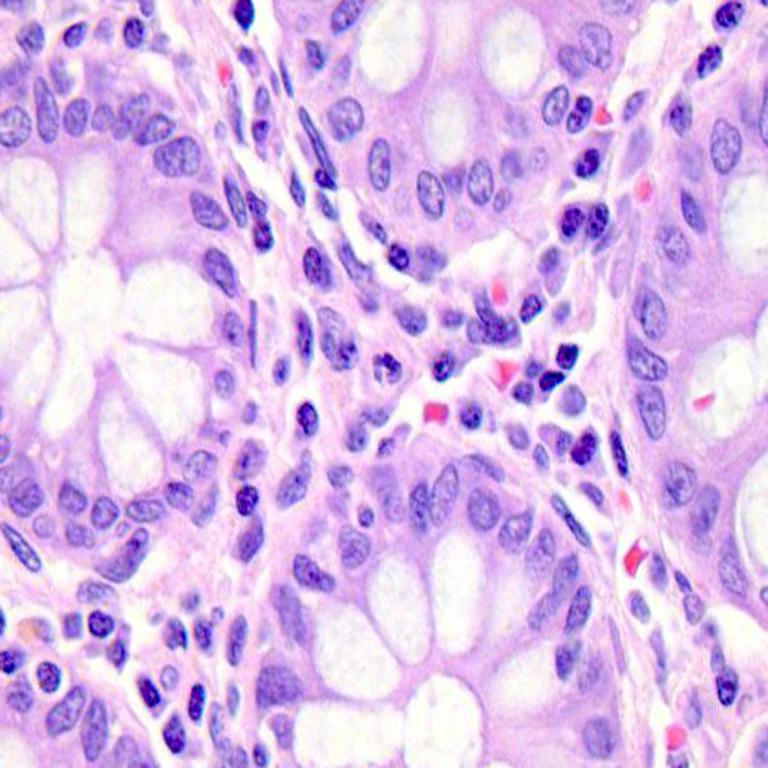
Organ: colon
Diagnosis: benign